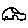
Label: car